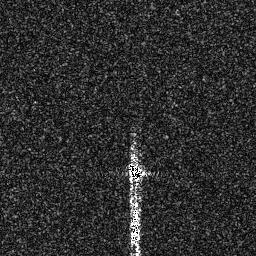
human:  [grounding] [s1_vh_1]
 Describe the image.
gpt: In the satellite image, there is  <ref>1 small ship </ref> <box>[[48, 61, 56, 71, 0]]</box> located at center.